Milling tool wear sample.
Tool blade image: 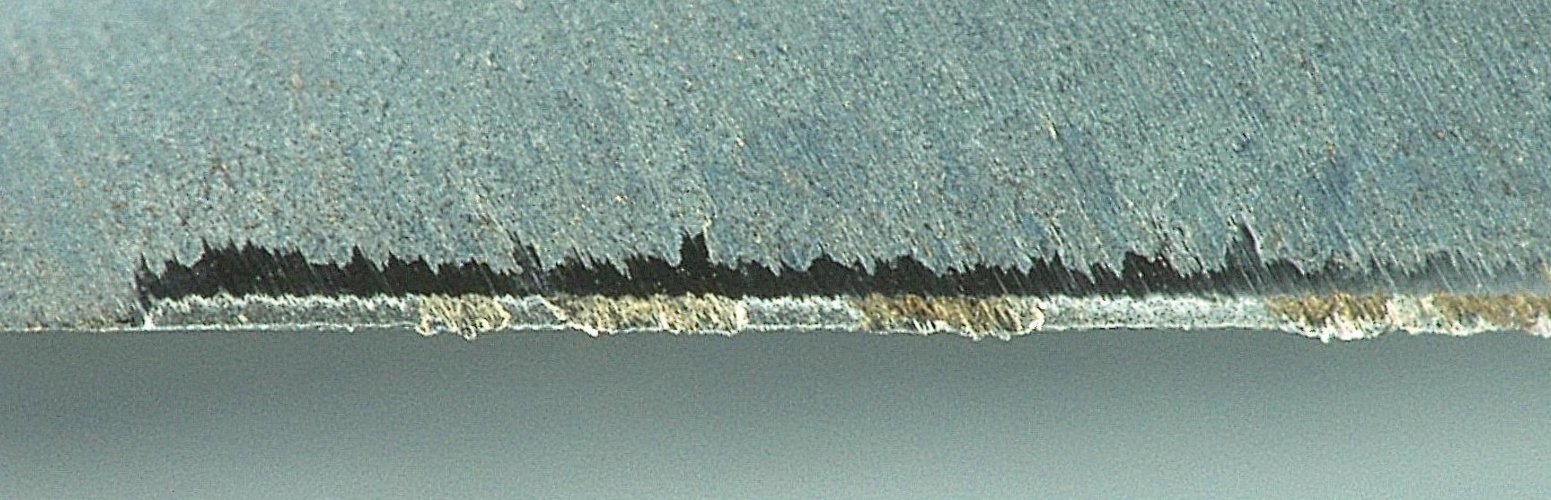
Chip image: 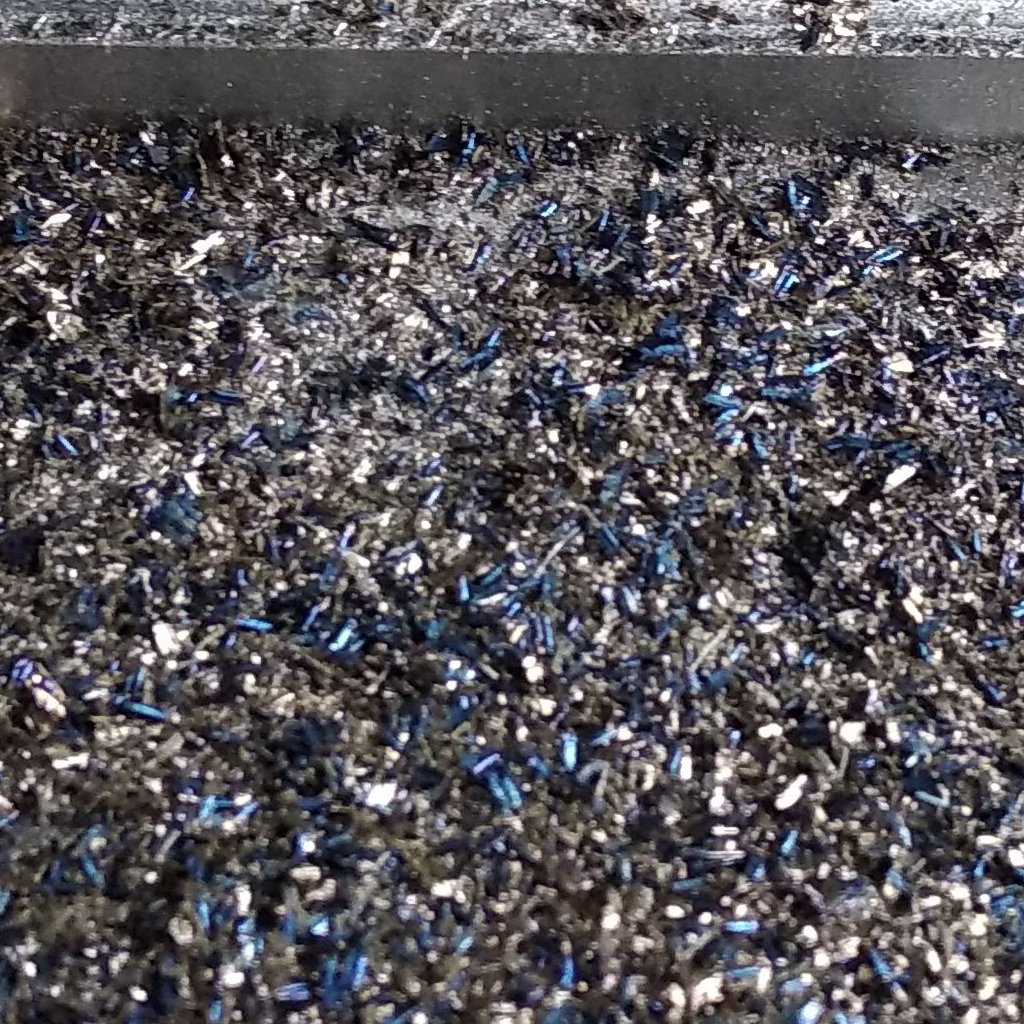
Workpiece image: 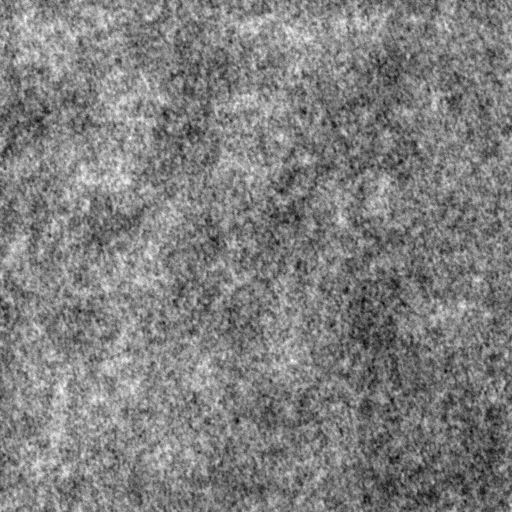
Tool wear state: dulled
Gaps: 0
Flank wear: 124.15
Overhang: 23.22
Force-signal Mel-spectrograms (X, Y, Z axes): 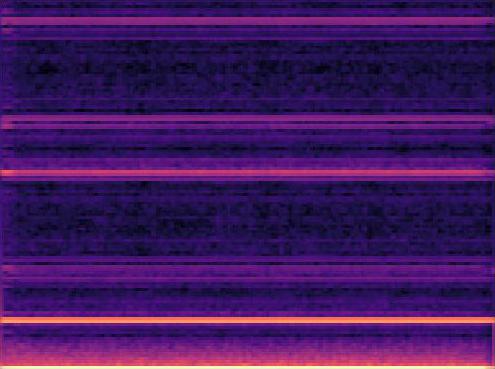 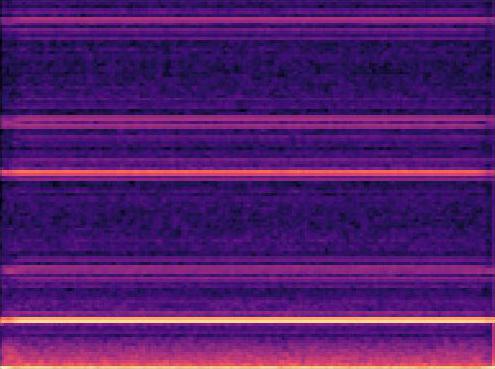 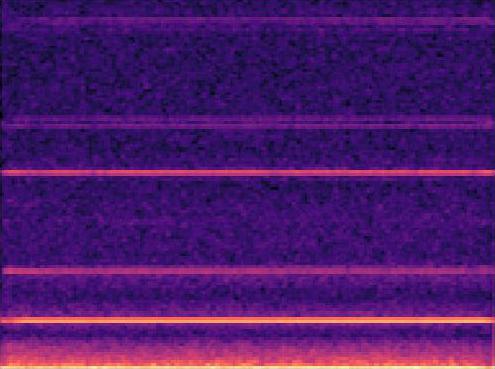
Force-signal scalograms (X, Y, Z axes): 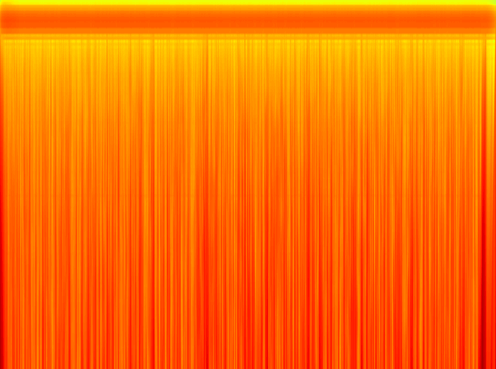 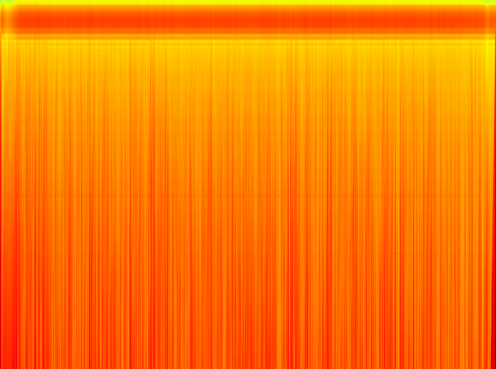 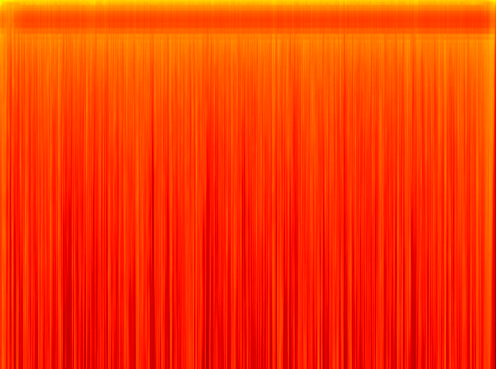
Force phase: accelerated_severe_wear